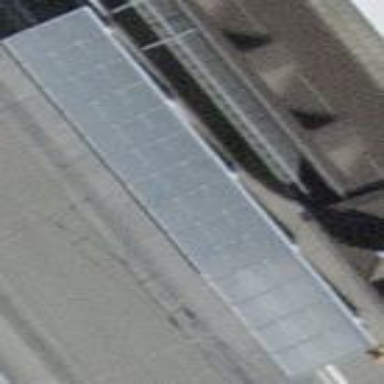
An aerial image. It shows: Shelter for public transport located on building roof.